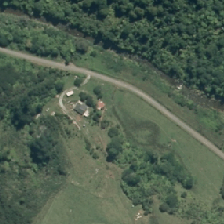
Land cover: high_producing_grassland